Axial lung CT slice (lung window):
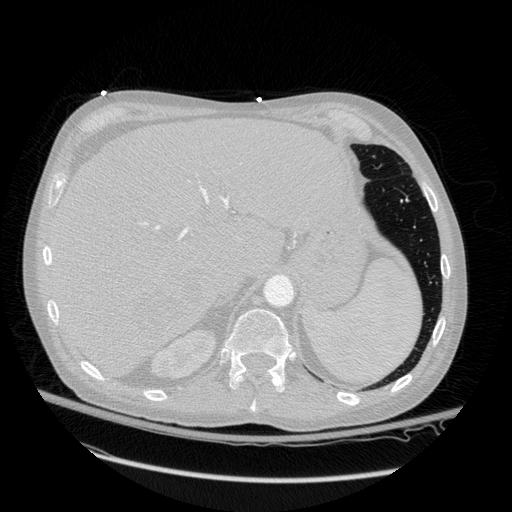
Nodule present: no